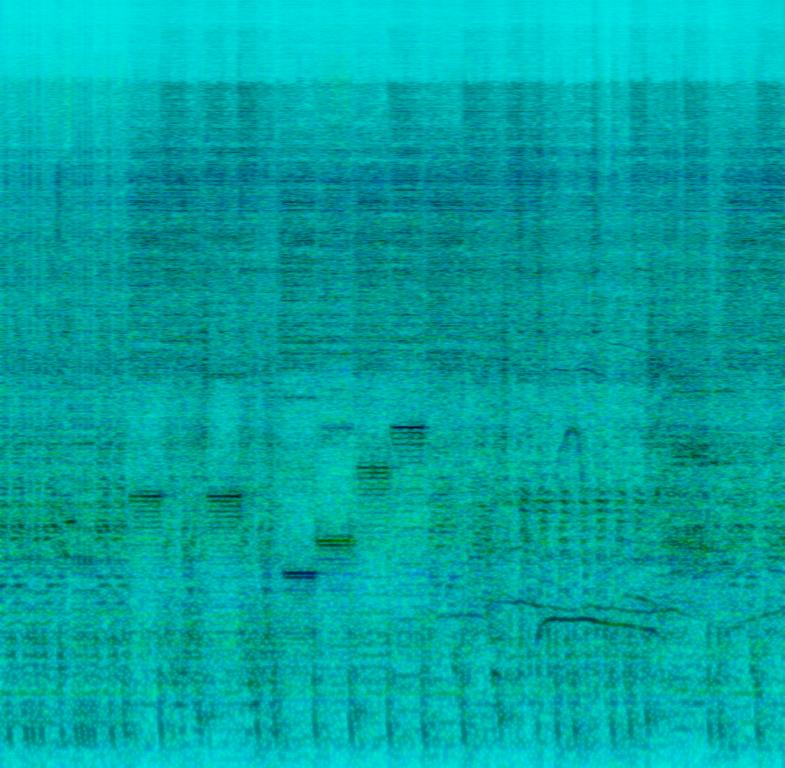
This is the live recording of a dubstep performance. The DJ is performing the beat on a MIDI control panel. There is an ever-changing synth sound that plays the melody and also provides the strong and fuzzy bass. The rhythmic background consists of an aggressive electronic drum sound. The atmosphere is loud and energetic. This piece could be played at rave parties and at nightclubs.